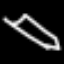
Label: pencil